Aerial crown-view tile of a tropical tree (Barro Colorado Island, Panama), acquired 20240716:
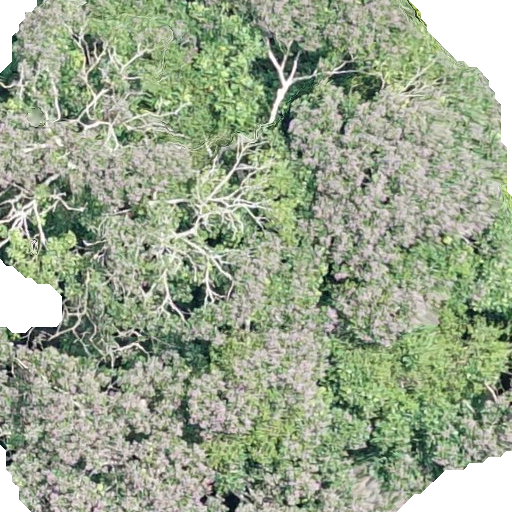
Species: Dipteryx oleifera
GBIF accepted scientific name: Dipteryx oleifera
Crown area: 482.376 m²